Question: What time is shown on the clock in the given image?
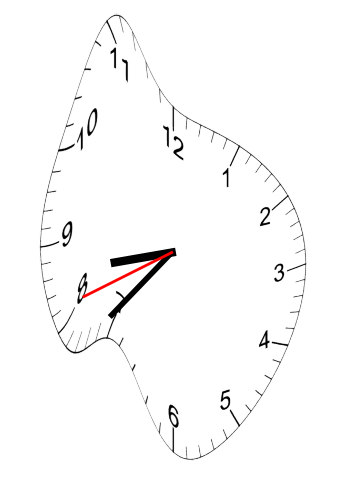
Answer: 08:36:41